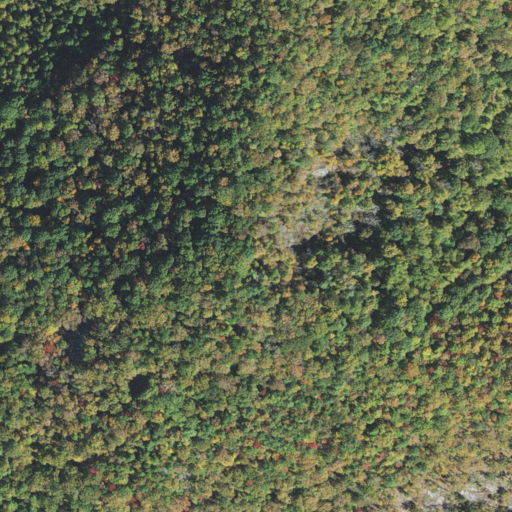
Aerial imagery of mountain in North Carolina named Wildcat Knob containing deciduous forest, shrub, and mixed forest